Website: crate-barrel
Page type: delivery-shipping
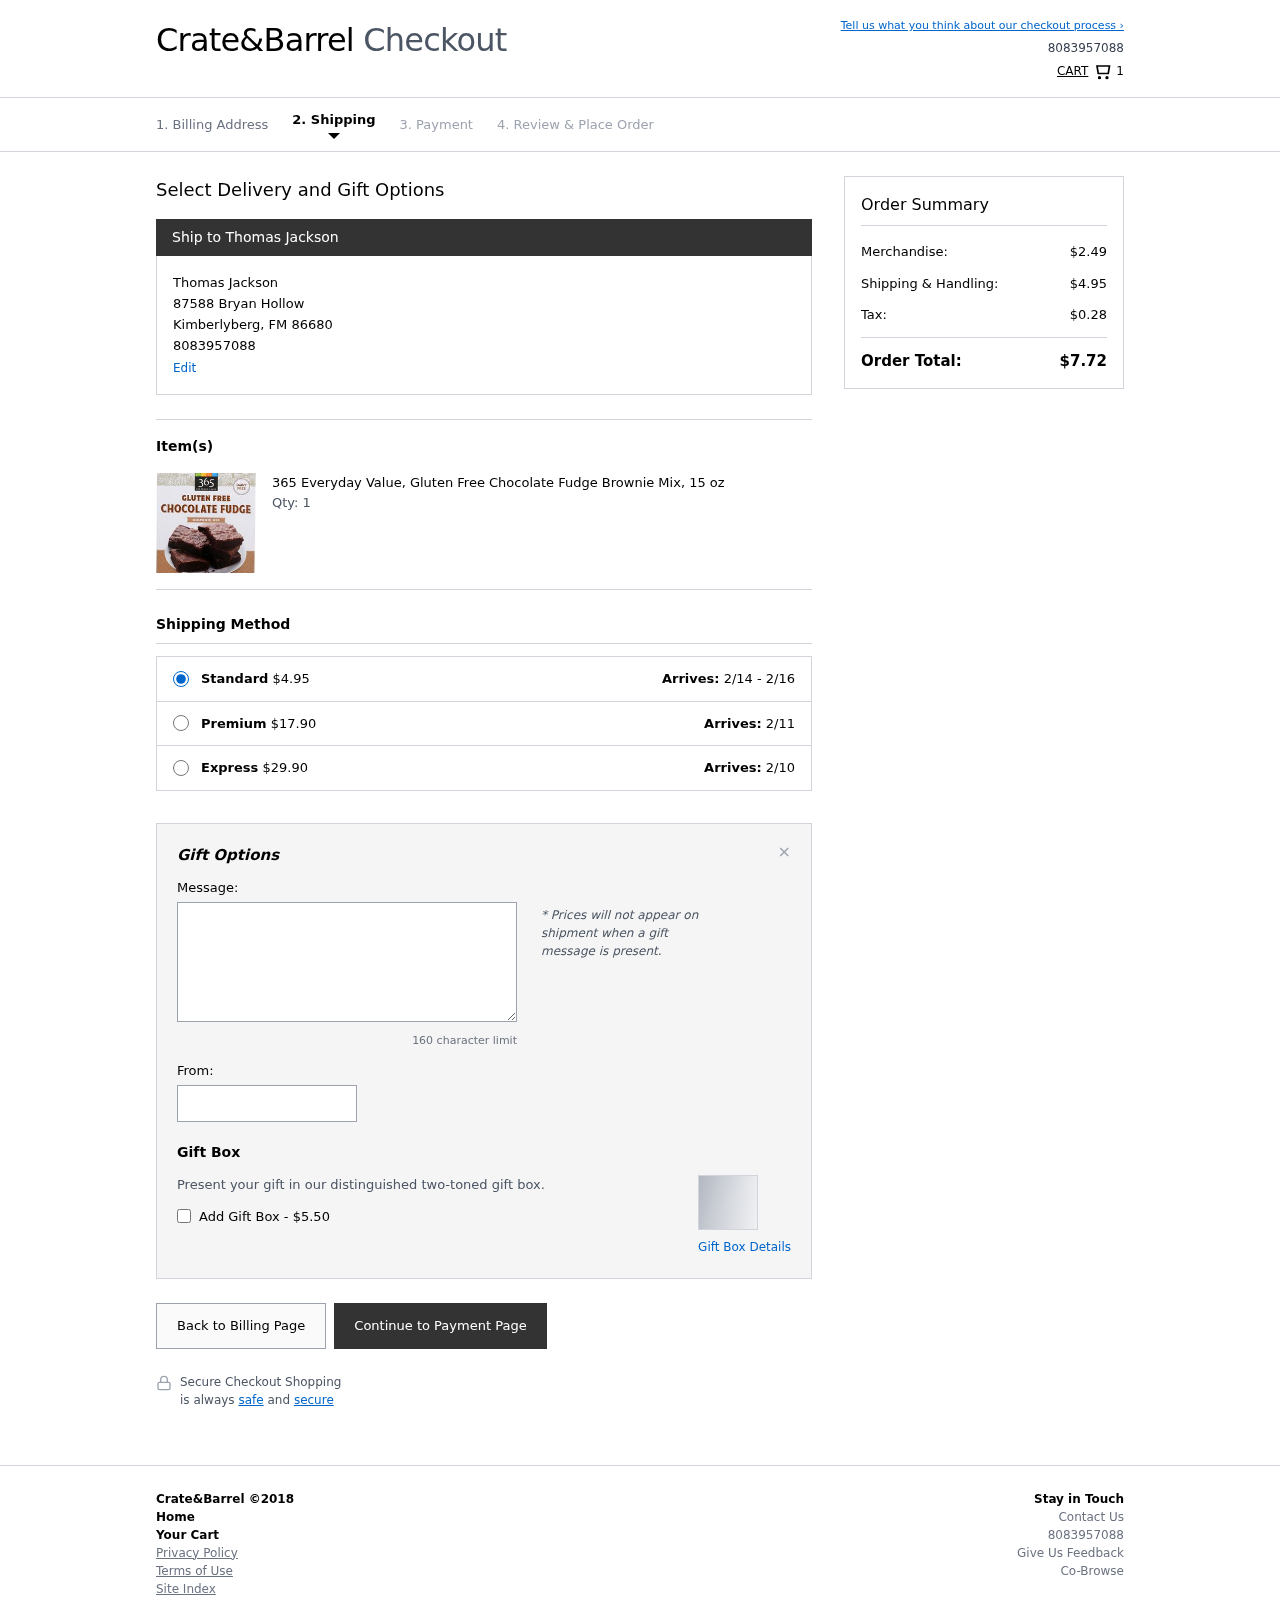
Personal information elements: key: PII_CITY
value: Kimberlyberg
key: PII_FULLNAME
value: Thomas Jackson
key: PII_PHONE
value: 8083957088
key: PII_POSTCODE
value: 86680
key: PII_STATE_ABBR
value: FM
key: PII_STREET
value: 87588 Bryan Hollow
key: PII_FIRSTNAME
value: Thomas
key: PII_LASTNAME
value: Jackson
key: PII_FULLNAME2
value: Thomas Jackson
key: PII_FULLNAME3
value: Thomas Jackson
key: PII_FIRSTNAME2
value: Thomas
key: PII_FIRSTNAME3
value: Thomas
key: PII_LASTNAME2
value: Jackson
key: PII_LASTNAME3
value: Jackson
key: PII_FIRSTNAME_DERIVED
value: Thomas
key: PII_LASTNAME_DERIVED
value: Jackson
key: PII_FULLNAME_DERIVED
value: Thomas Jackson
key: PII_NAME_FULL_DERIVED
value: Thomas Jackson
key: PII_PHONE_LINE
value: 7088
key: PII_PHONE_SUFFIX
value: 7088
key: PII_PHONE2
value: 8083957088
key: PII_PHONE3
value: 8083957088
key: PII_PHONE_NUMERIC
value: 8083957088
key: PII_PHONE_LINE_NUMERIC
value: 7088
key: PII_PHONE_SUFFIX_NUMERIC
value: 7088
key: PII_PHONE2_NUMERIC
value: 8083957088
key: PII_PHONE3_NUMERIC
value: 8083957088
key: PII_PHONE_DIGITS
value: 8083957088
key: PII_PHONE_LAST4
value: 7088
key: PII_GIFT_MESSAGE
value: Hey Jacob, thought you’d enjoy whipping up some sweet treats with this gluten-free brownie mix! I know how much you love chocolate, and I can’t wait to see you enjoy them. Just because you deserve a little extra sweetness in your life!
Thomas
Product elements: key: PRODUCT1_NAME
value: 365 Everyday Value, Gluten Free Chocolate Fudge Brownie Mix, 15 oz
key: PRODUCT1_QUANTITY
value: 1
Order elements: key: ORDER_NUM_ITEMS
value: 1
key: ORDER_SHIPPING_COST
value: $4.95
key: ORDER_DELIVERY_DATE
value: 2/14 - 2/16
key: PREMIUM_SHIPPING_COST
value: $17.90
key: PREMIUM_DELIVERY_DATE
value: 2/11
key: EXPRESS_SHIPPING_COST
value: $29.90
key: EXPRESS_DELIVERY_DATE
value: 2/10
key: ORDER_SUBTOTAL
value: $2.49
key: ORDER_SHIPPING_COST2
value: $4.95
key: ORDER_TAX
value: $0.28
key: ORDER_TOTAL
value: $7.72